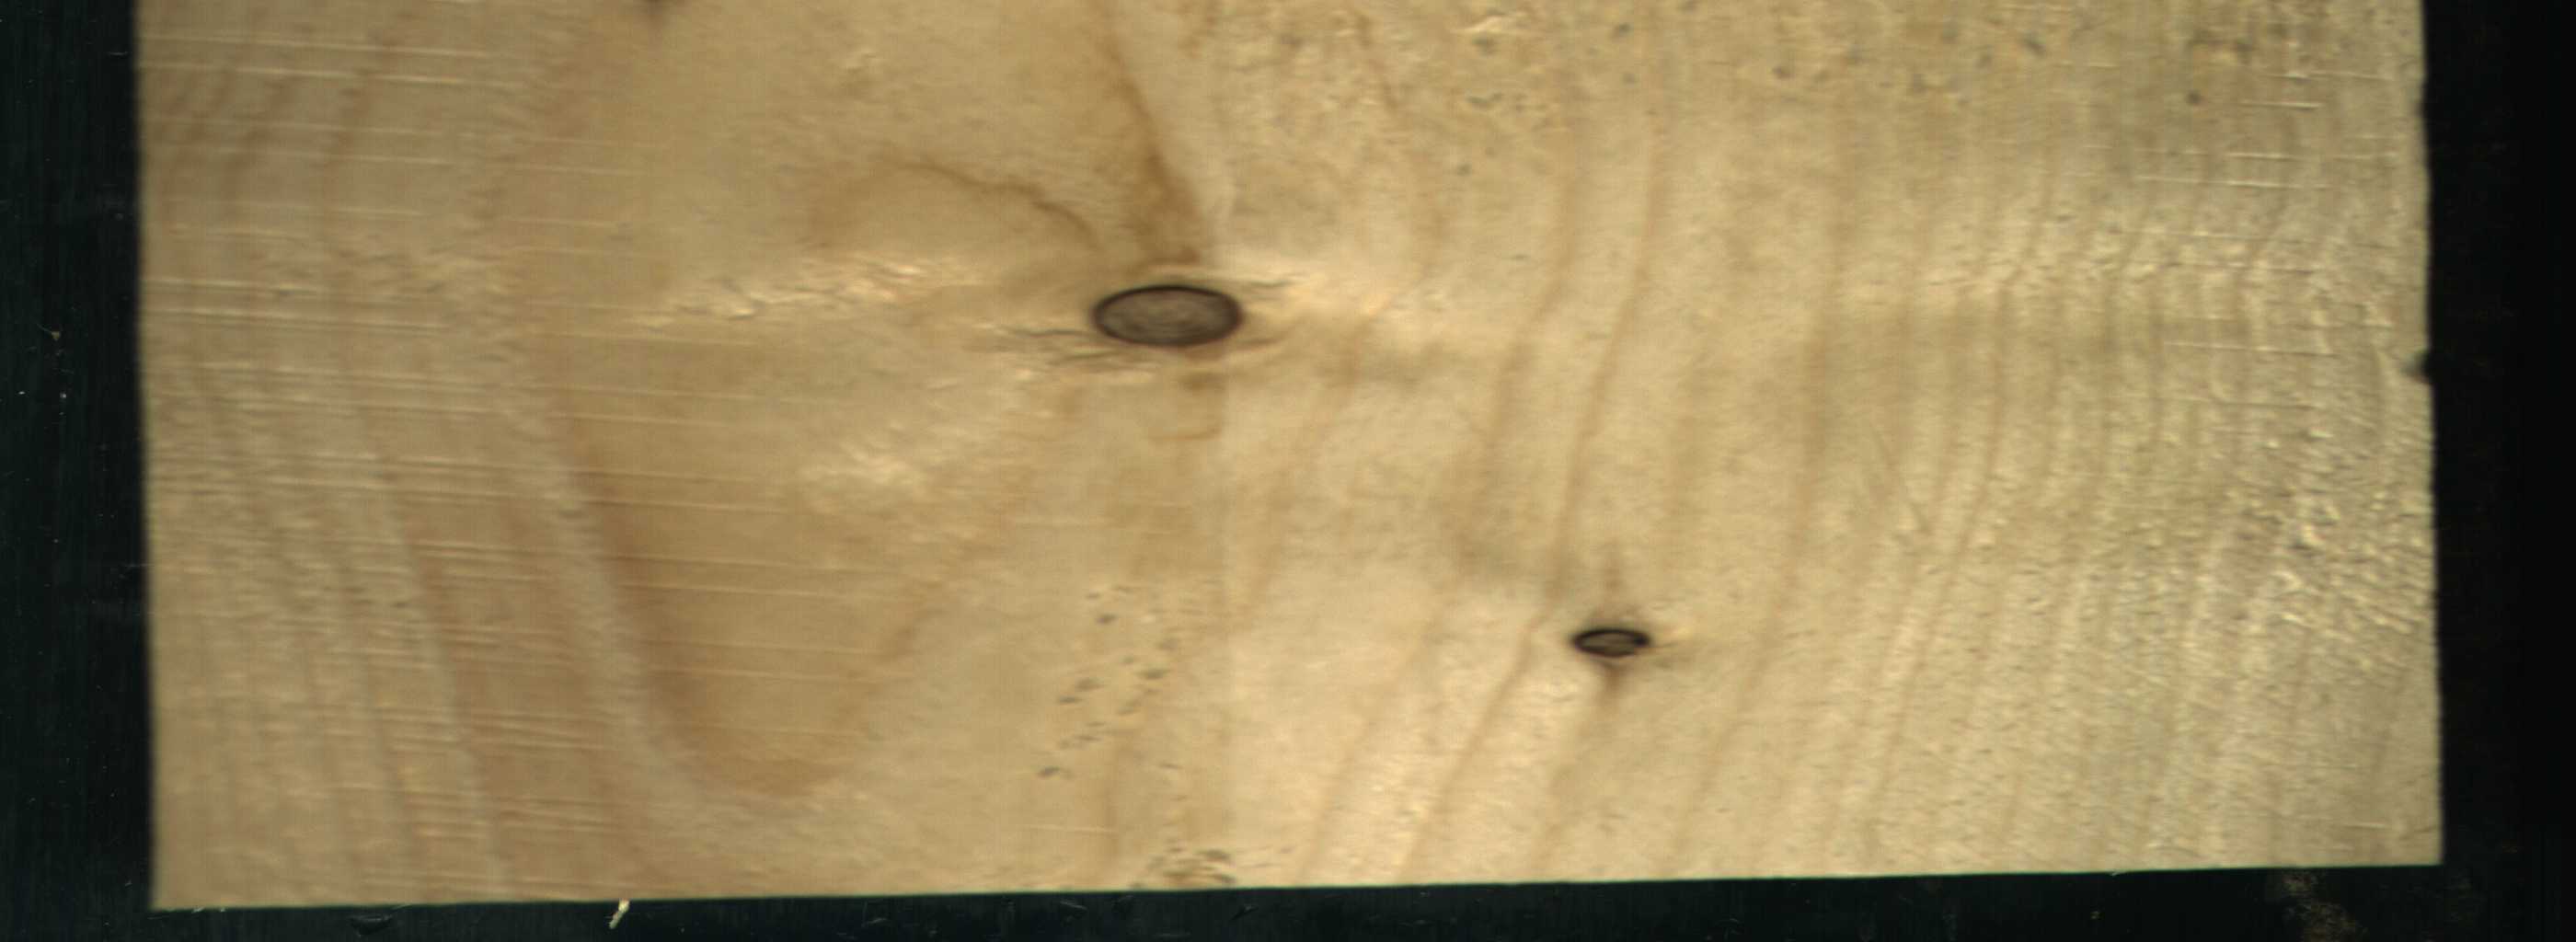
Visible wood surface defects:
Dead_Knot
Dead_Knot